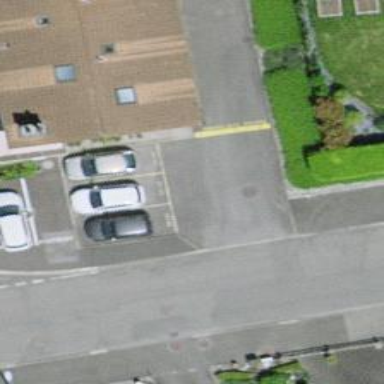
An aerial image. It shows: Living street.